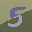
Label: 5